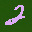
Label: 2